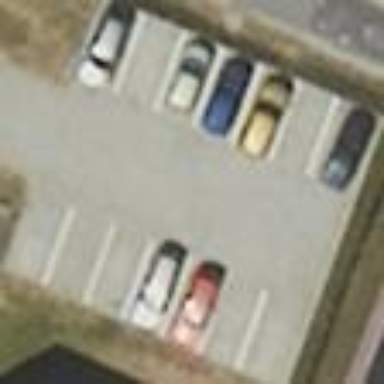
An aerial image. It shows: Parking area.